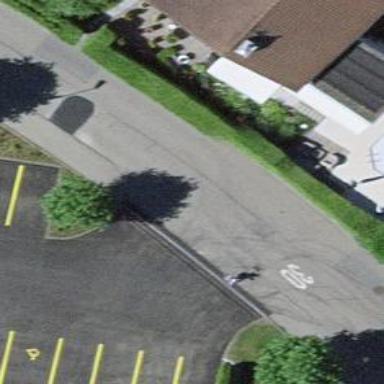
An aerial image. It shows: Sidewalk.